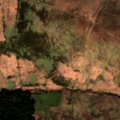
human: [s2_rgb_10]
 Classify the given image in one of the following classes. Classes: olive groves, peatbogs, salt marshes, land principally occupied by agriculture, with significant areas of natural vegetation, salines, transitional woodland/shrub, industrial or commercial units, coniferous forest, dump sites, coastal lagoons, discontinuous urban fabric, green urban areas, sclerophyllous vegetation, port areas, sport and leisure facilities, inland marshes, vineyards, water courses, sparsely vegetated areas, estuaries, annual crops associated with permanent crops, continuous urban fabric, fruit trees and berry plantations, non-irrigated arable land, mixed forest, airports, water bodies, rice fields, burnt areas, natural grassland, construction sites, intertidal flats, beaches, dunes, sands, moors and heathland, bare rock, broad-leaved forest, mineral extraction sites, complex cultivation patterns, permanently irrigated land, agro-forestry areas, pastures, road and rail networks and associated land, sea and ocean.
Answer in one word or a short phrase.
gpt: land principally occupied by agriculture, with significant areas of natural vegetation, transitional woodland/shrub, peatbogs